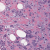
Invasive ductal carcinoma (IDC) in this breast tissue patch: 0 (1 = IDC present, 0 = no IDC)